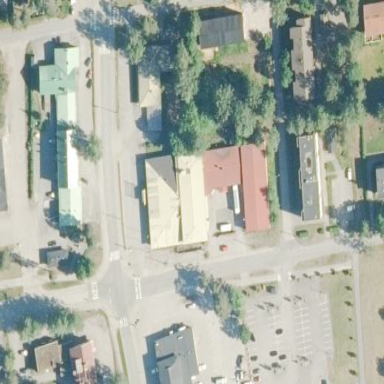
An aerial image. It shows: Retail building.